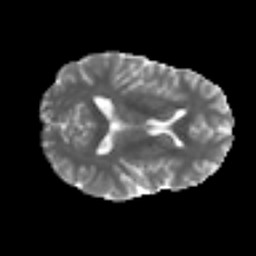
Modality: MD
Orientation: axial
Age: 35
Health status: ill
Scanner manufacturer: philips
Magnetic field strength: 3 T
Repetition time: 9 s
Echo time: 0.127 s